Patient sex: F
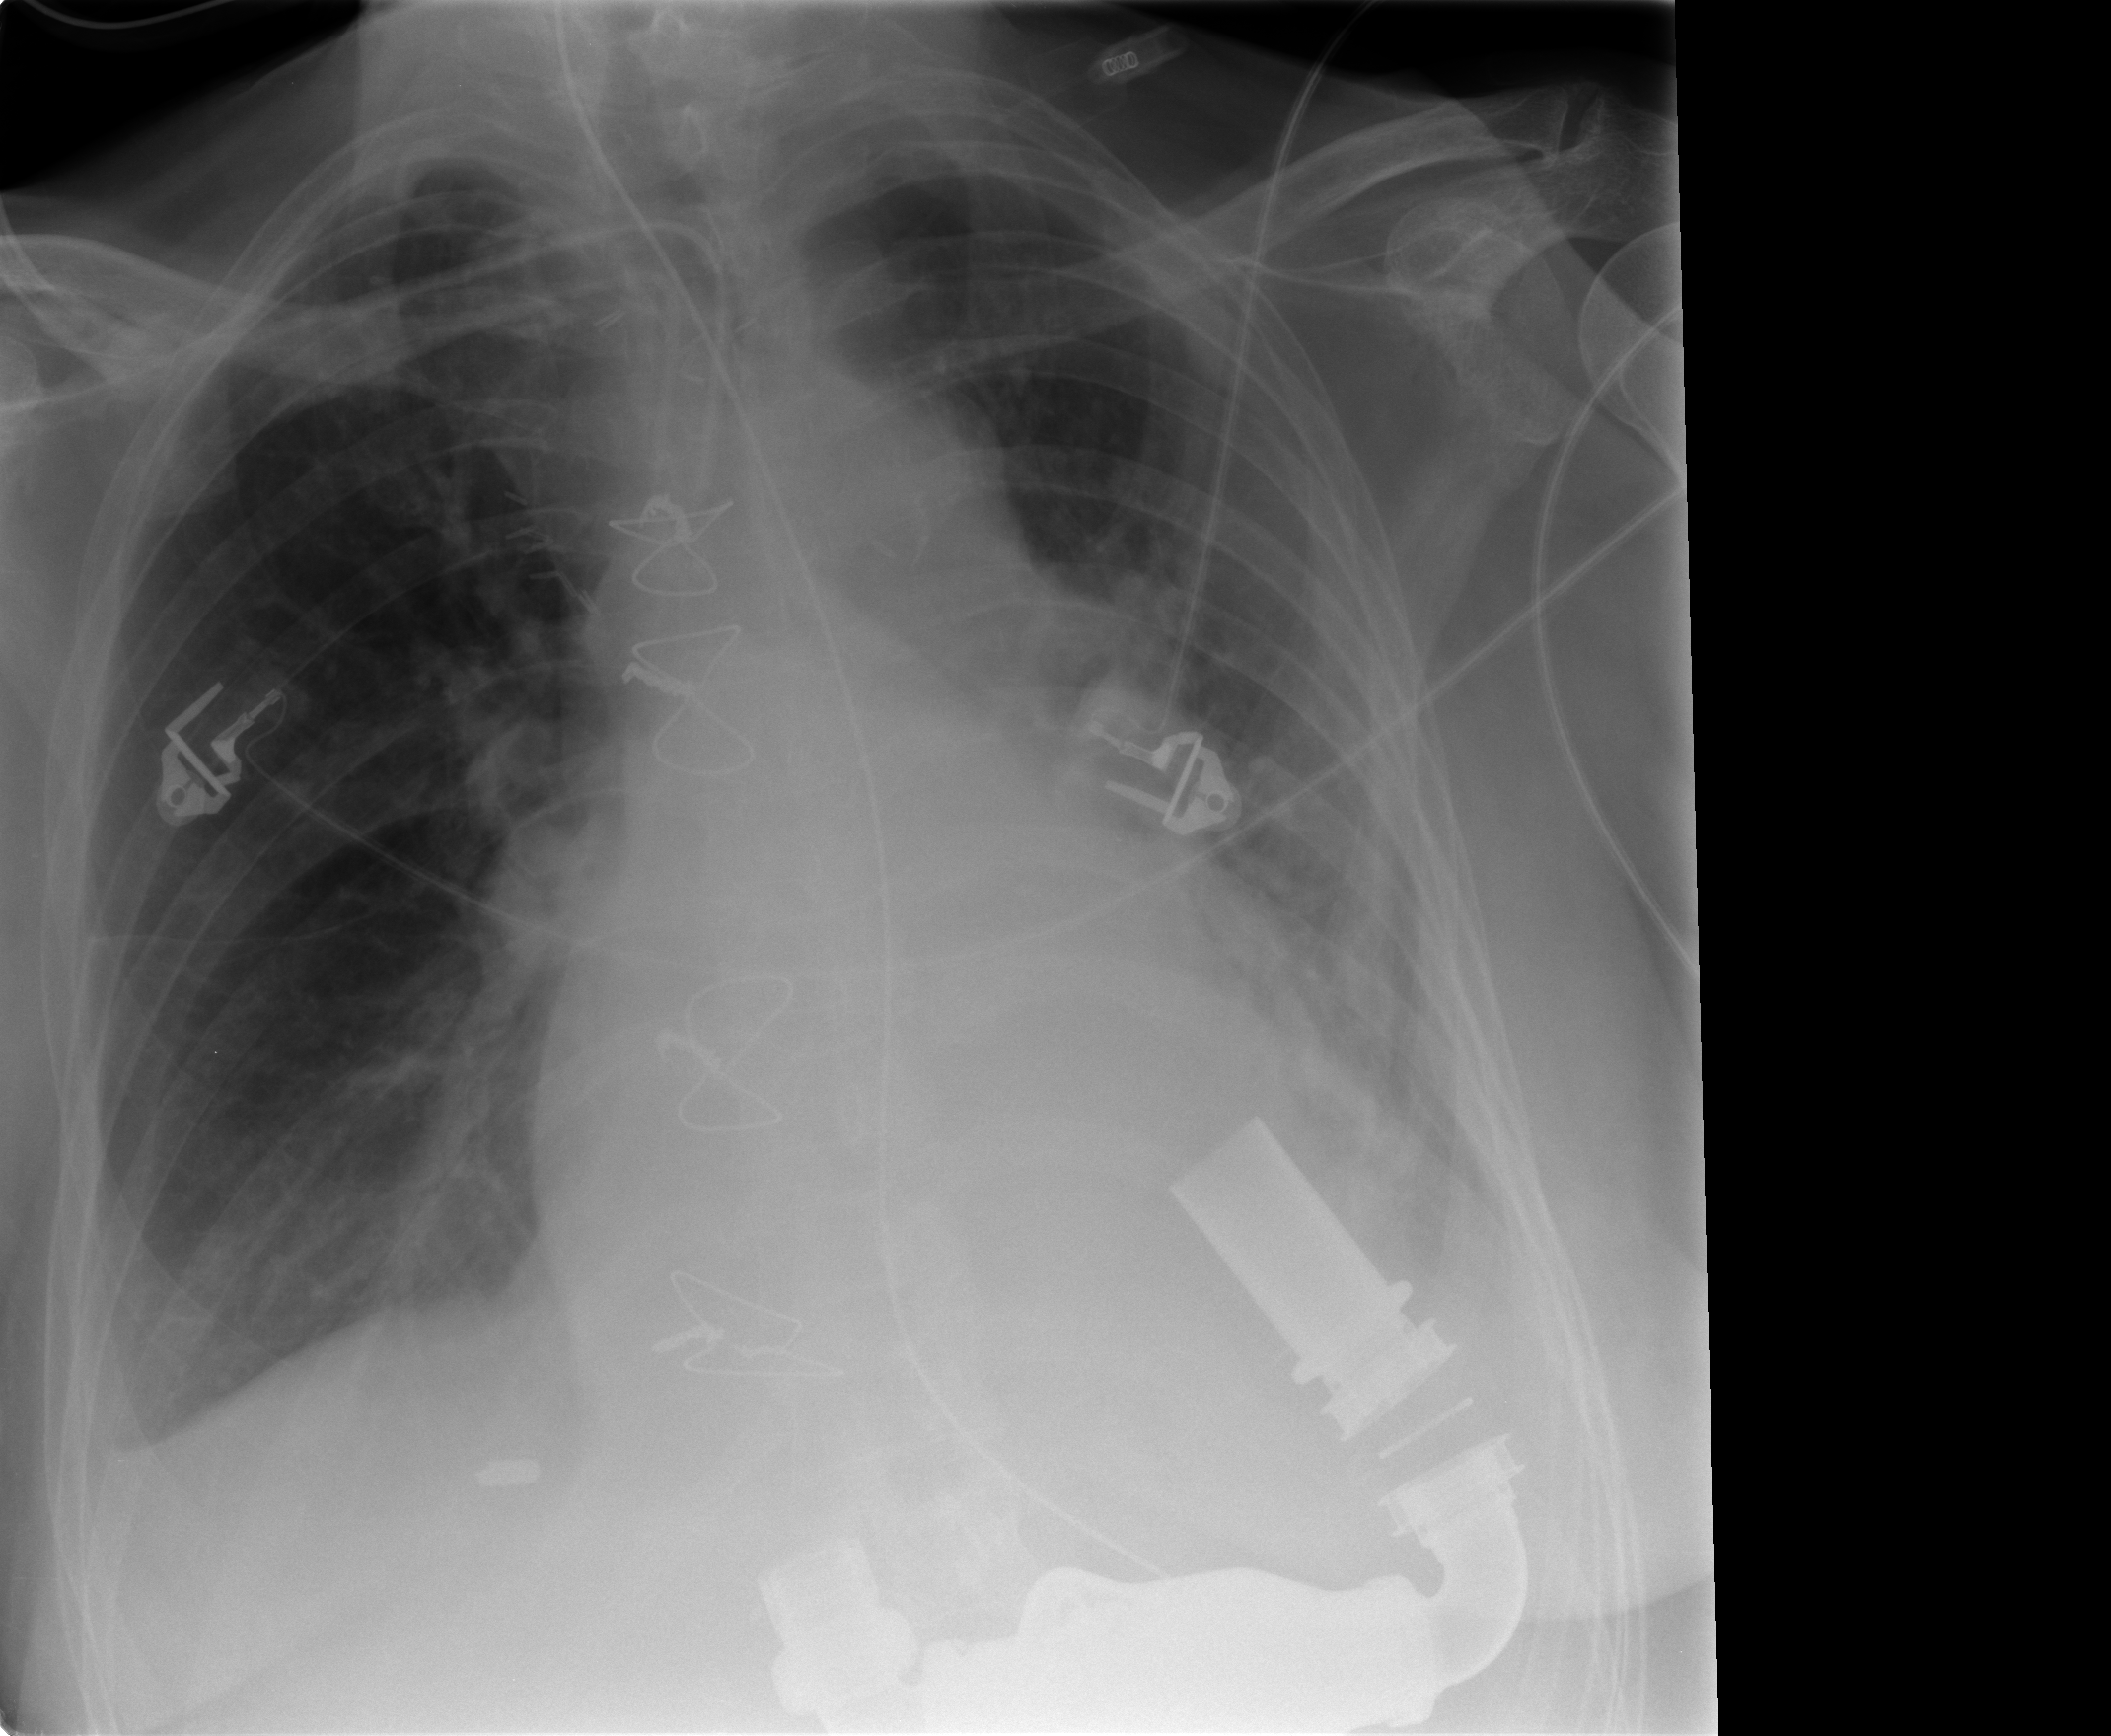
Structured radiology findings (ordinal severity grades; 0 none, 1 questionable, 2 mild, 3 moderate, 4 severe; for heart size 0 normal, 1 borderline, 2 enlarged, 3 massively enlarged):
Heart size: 2
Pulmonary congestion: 2
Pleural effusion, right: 2
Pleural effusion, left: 2
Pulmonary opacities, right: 0
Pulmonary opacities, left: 2
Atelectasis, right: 2
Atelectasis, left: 2